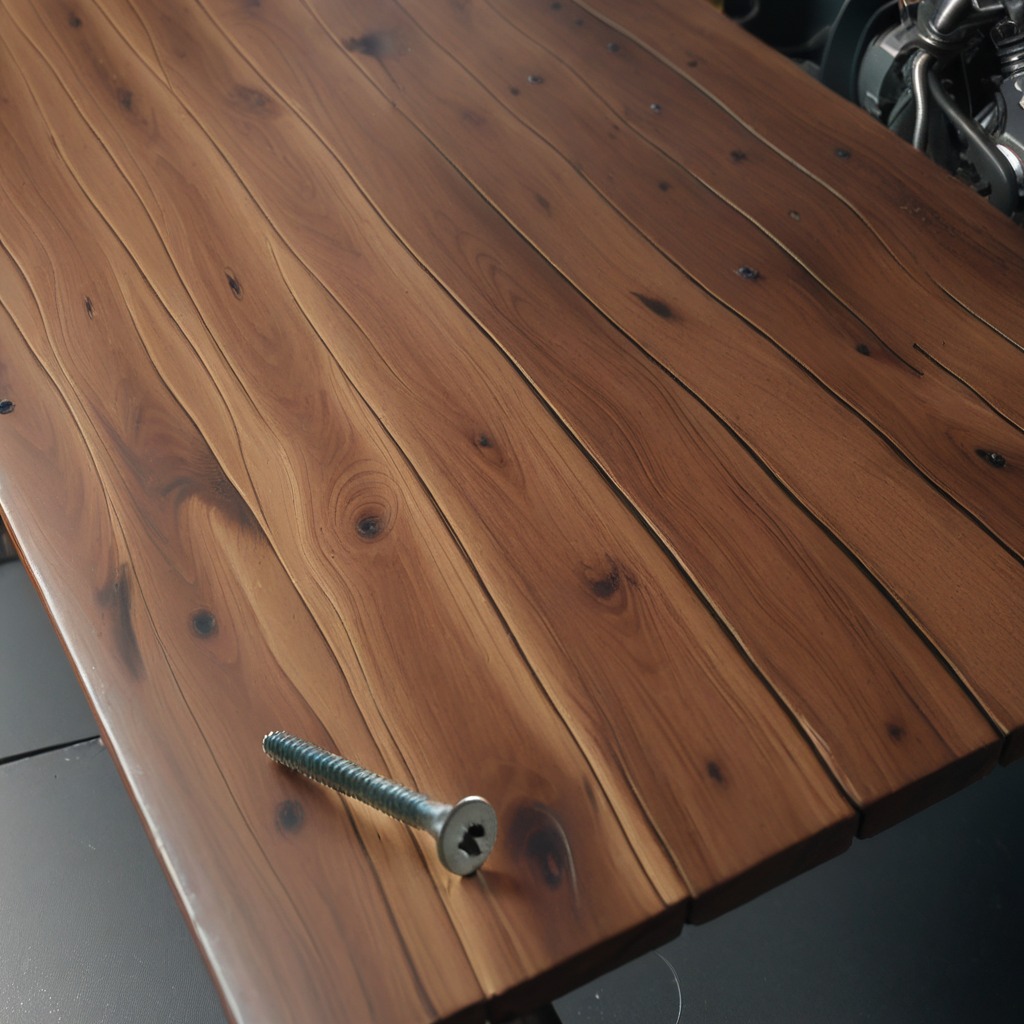
A metal screw is lying on the wooden table in a vintage motorcycle garage.